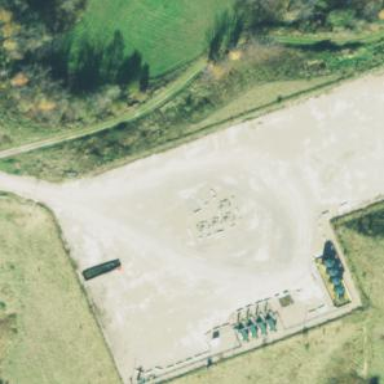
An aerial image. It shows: Industrial area dedicated to fracking.